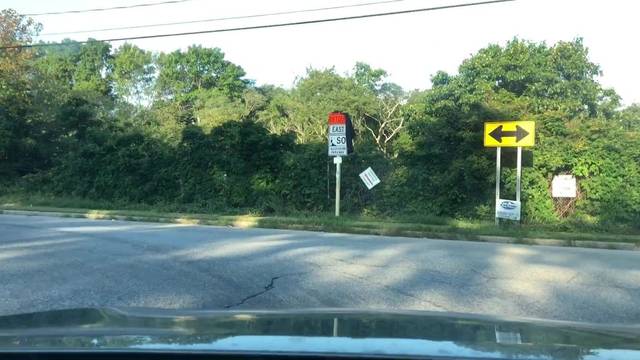
Region: United States
Coordinates: 40.693, -73.495